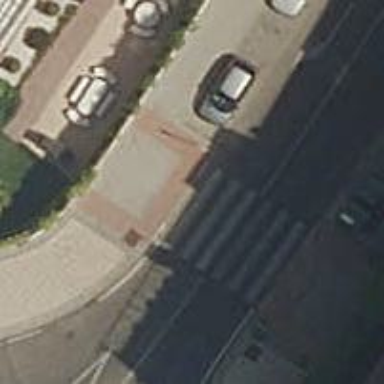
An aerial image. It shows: Pedestrian crossing with zebra markings on the footway.